Question: Good evening,
I am stuck on a really strange problem.
I have a CSplitterWnd object and I want to add two child pane to it.
The two pane are from two subclass of the CFormView class.
I add them with the following code :
(Please note that this code is called in the OnCreateClient function of the CMainFrame class)
'''
BOOL result = SplitWindow.CreateStatic(this, 1, 2);
if (!result)
return FALSE;
CRect cRect;
GetClientRect(&cRect);
int iHeight = theApp.GetProfile().ImageHeight ? theApp.GetProfile().ImageWidth : cRect.Height() / 2;
CSize szSize1(cRect.Width() / 2, iHeight);
if (!SplitWindow.CreateView(0, 0, RUNTIME_CLASS(CView1), szSize1, pContext))
{
SplitWindow.DestroyWindow();
return FALSE;
}
CSize szSize2(cRect.Width() / 2, iHeight);
if (!SplitWindow.CreateView(0, 1, RUNTIME_CLASS(CView2), szSize2, pContext))
{
SplitWindow.DestroyWindow();
return FALSE;
}
'''
The CView1 and CView2 class are two class derived from a class CBaseView class which itself is a child of CFormView (I use only one dialog definition in CBaseView).
The problem I am facing is that the call to "CreateView" always returns FALSE.
I went inside the MFC code and found out a strange thing that is shown in the following image :

In the CreateView function of CSplitterWnd class, I see that a check to the pWnd pointer address is failing despite the pointer not being NULL.
I am using debug compilation with all optimizations disabled so what I see in the debugger should be true, right ?
Is there someone that would know about this ?
My main purpose is to be able to create those sub-views.
I have to add that at first it was working, then I added the class CBaseView and derivated the CView1 and CView2 from CBaseView.
When it was working CView1 and CView2 were at that time children of CFormView.
I tried to go back to this configuration, but I saw exactly the same problem as I have now.
Hope someone could help.
Thanks in advance.
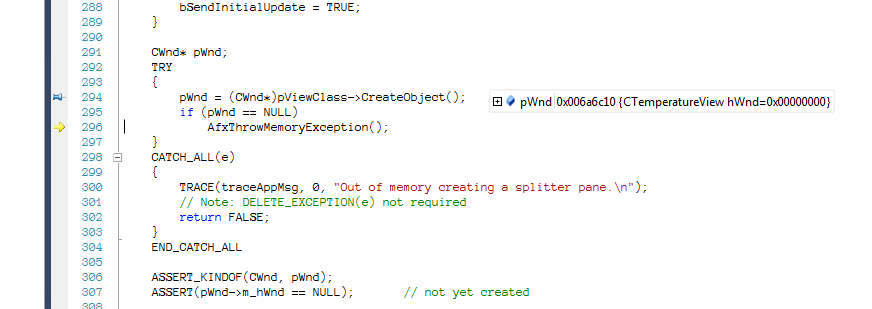
Answer: I found the solution.
It was due to the resource dialog linked to the CBaseView.
It contains MFCRangeSlider resource that was not yet handled. Deleting this resource or handling it properly is enough to succeed in creating the child views.